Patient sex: F
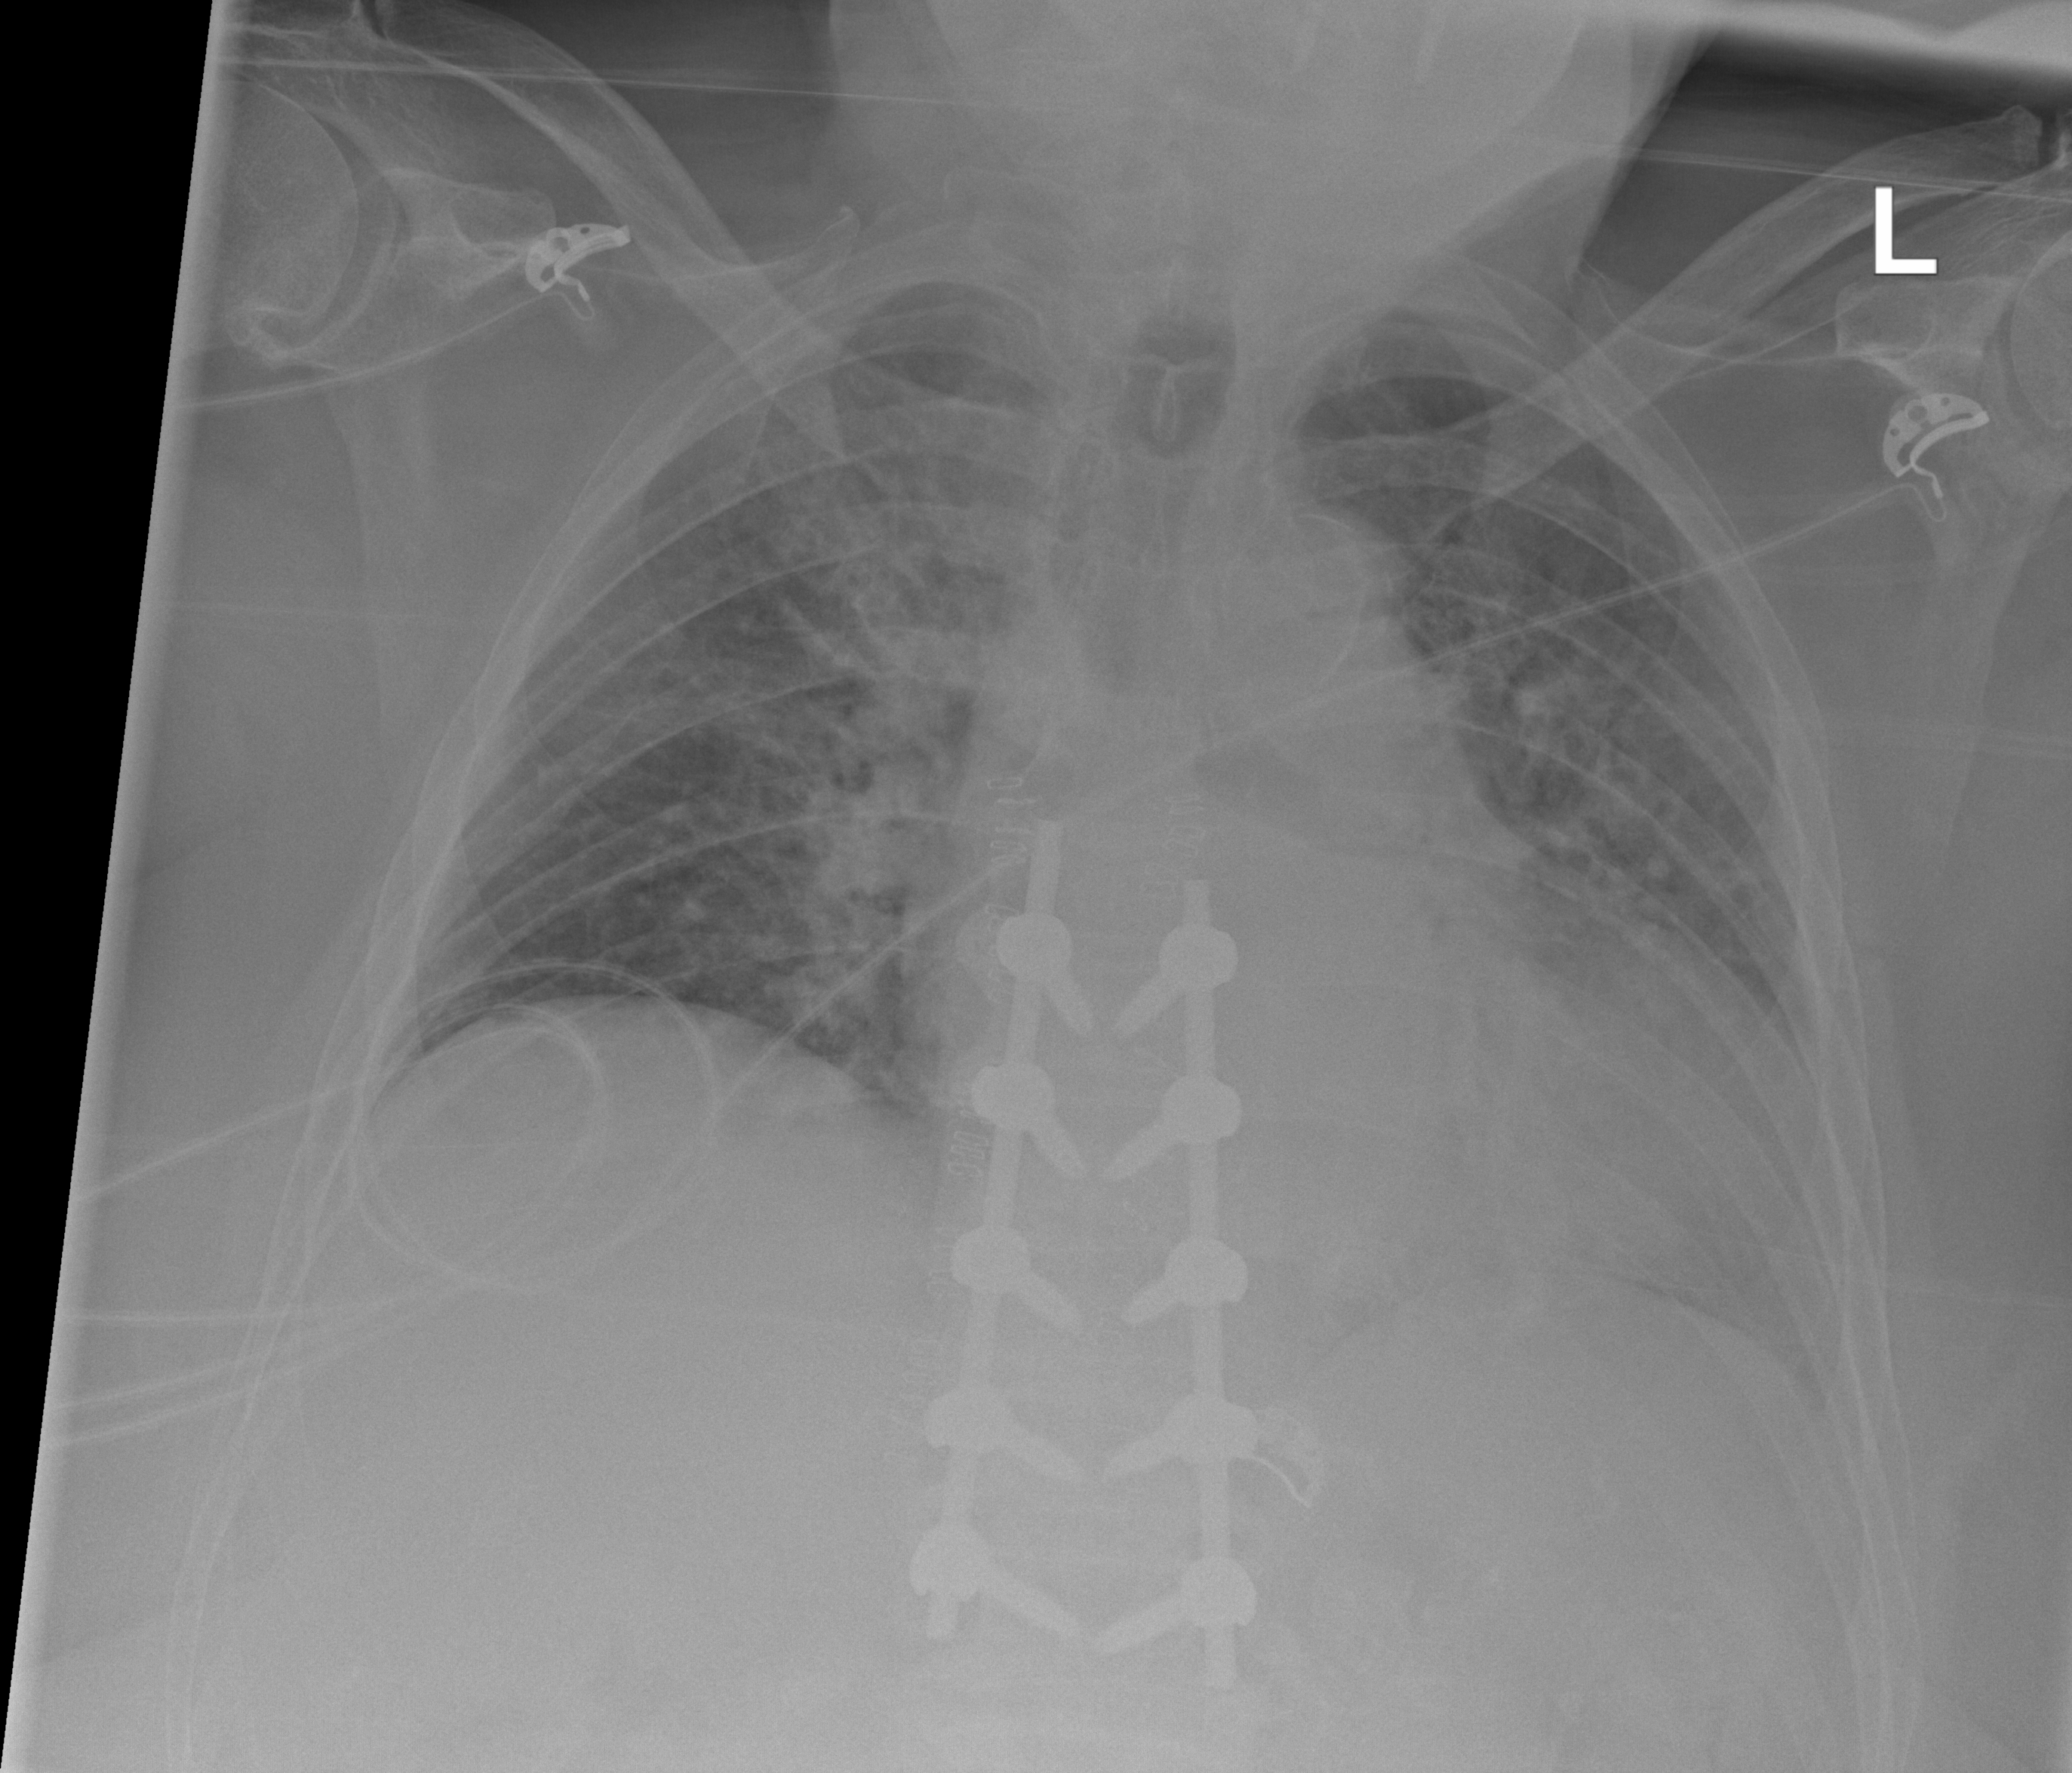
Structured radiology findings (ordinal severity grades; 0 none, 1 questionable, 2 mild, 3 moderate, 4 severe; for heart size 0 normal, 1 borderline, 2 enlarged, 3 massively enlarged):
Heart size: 2
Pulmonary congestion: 2
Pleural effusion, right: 0
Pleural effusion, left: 2
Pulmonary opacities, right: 3
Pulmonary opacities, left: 2
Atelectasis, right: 2
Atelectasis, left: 2